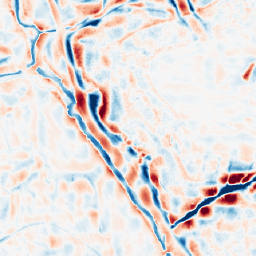
Category: wavelet
Decomposition family: wavelet_biorthogonal
Decomposition parameters: wavelet: bior4.4
level: 4
Upsampling method: area
Upsampling parameters: scale: 2
Upsampling scale: 2